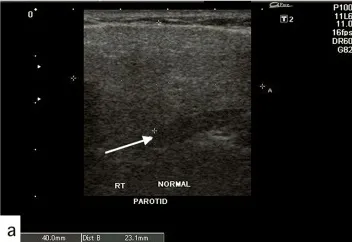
Ultrasonography of normal and missing right and left parotid and submandibular salivary glands. A) Ultrasonography of normal parotid gland. White arrows: location of salivary glands with distinction between normal images.
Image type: radiology (ultrasound)